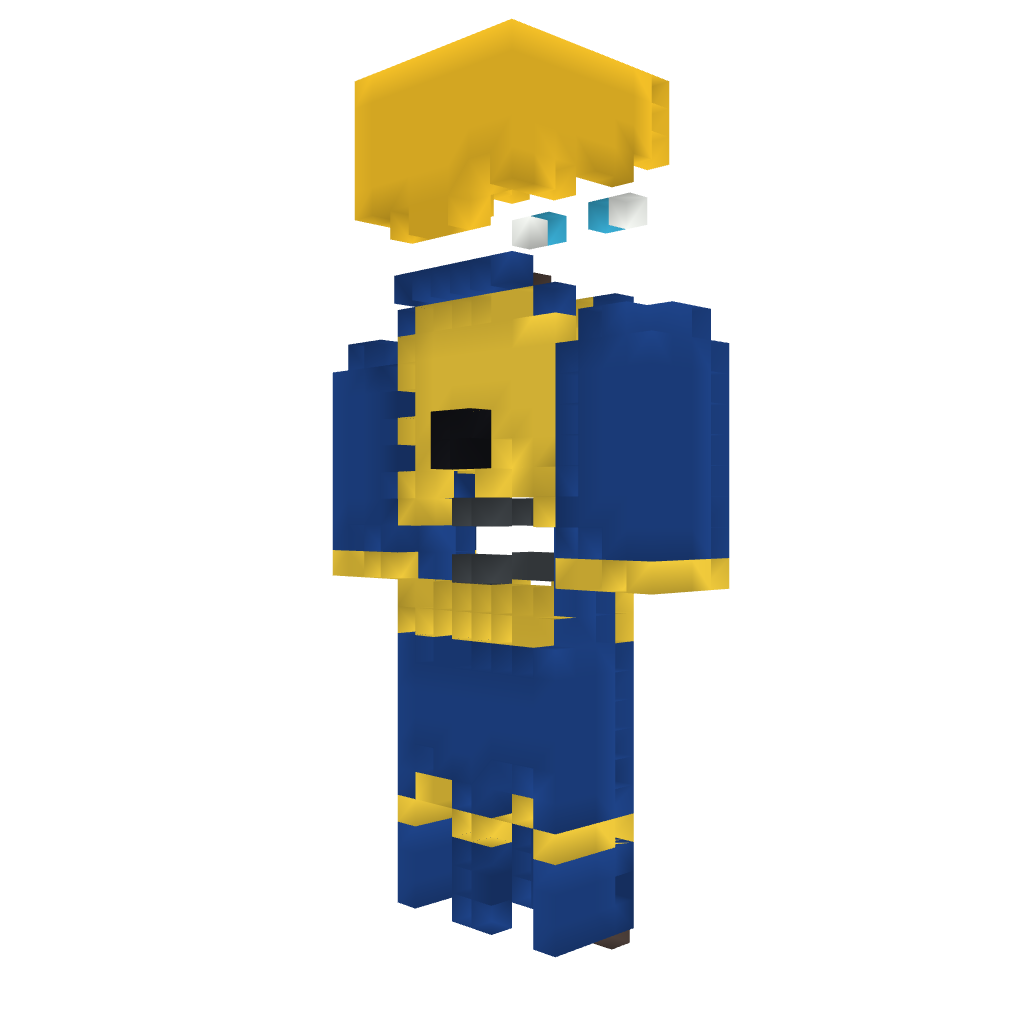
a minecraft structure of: Atlantean Statue